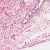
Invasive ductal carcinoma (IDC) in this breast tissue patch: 0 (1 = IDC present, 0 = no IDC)